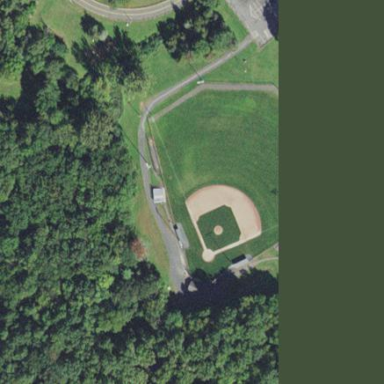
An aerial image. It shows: Baseball pitch for leisure and sports activities.